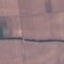
Land use / land cover class: AnnualCrop